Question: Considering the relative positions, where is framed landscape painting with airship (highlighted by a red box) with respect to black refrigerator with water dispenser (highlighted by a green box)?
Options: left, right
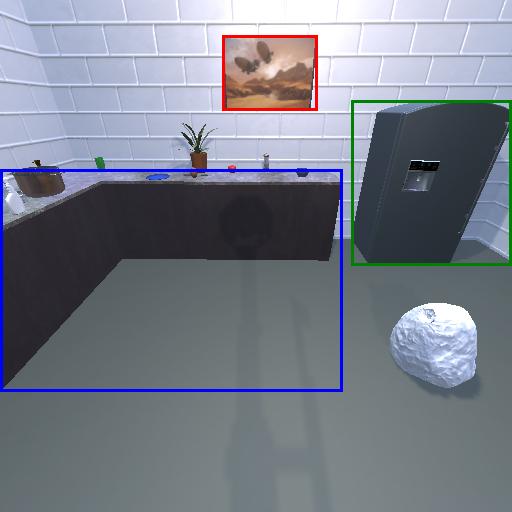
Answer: left